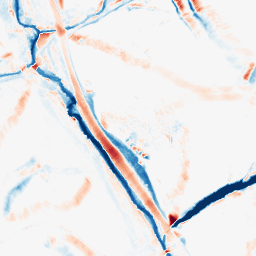
Category: morphological
Decomposition family: morphological_diamond
Decomposition parameters: operation: average
radius: 10
Upsampling method: edge_directed
Upsampling parameters: scale: 2
Upsampling scale: 2